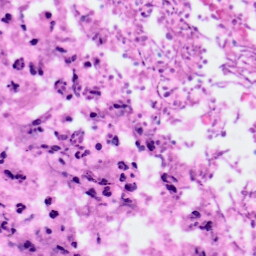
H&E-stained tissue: Pancreatic